Question: My xCode 6 Swift Project breakpoints don't seems to be working correctly.
When placing a breakpoint in any method the variables are either blank or populated with Chinese characters (see below).
I believe there must be a corruption with my target because earlier today I ran my Today Widget and this works correctly and can see the variables and contents BUT when running my main target I get what you see in the image below.
Please help this is driving me mad!!!

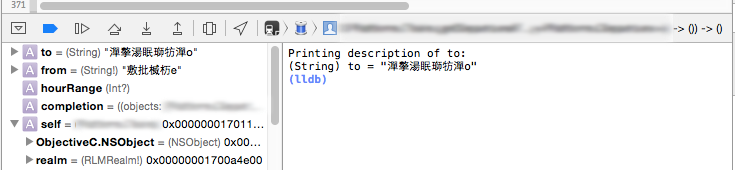
Answer: For anyone getting the same issue / coming across this stack post. I fixed the issue by changing the Optimization Level all to None instead of "Fastest, Smallest [-Os]".